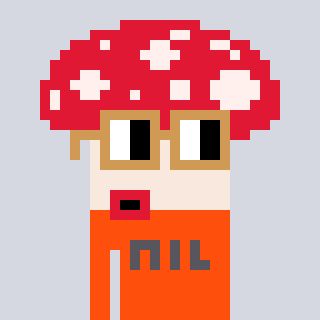
a pixel art character with square brown glasses, a mushroom-shaped head and a orange-colored body on a cool background